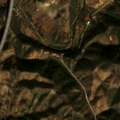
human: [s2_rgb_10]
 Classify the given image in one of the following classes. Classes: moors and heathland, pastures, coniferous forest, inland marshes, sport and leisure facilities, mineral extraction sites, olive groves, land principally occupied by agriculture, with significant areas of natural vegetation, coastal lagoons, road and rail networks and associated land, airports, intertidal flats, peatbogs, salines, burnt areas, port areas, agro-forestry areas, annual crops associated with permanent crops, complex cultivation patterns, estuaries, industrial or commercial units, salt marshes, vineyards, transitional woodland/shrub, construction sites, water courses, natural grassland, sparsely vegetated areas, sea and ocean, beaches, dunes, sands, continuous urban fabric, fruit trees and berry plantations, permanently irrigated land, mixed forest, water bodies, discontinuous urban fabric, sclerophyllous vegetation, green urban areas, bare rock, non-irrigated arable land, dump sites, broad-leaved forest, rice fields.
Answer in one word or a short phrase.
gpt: complex cultivation patterns, land principally occupied by agriculture, with significant areas of natural vegetation, transitional woodland/shrub